Brain MRI study timepoint: preop
T1CE (contrast-enhanced T1) slice:
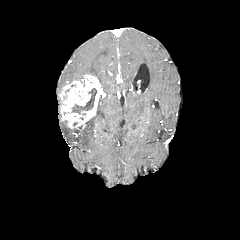
T2-FLAIR slice:
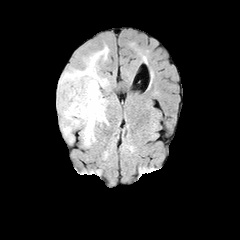